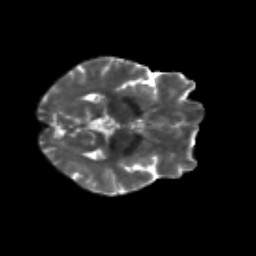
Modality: T2w
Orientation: axial
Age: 61
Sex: male
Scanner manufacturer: siemens
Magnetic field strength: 3 T
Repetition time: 4.71 s
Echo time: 0.0906 s